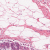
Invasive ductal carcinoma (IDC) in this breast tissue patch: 0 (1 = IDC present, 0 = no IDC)